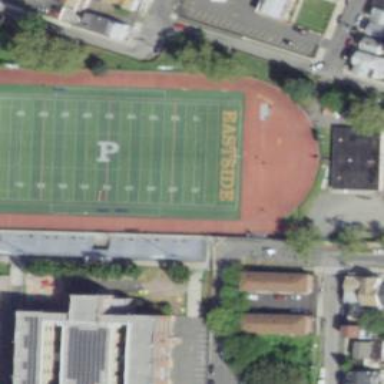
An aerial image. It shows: American football pitch for leisure and sport activities.